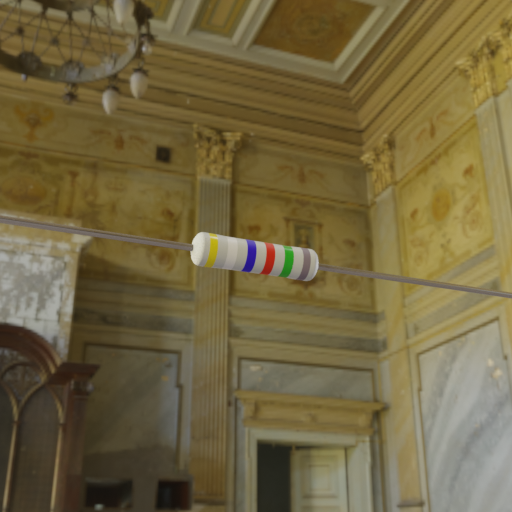
Resistor colour bands (in order): yellow, white, blue, red, green, gray